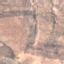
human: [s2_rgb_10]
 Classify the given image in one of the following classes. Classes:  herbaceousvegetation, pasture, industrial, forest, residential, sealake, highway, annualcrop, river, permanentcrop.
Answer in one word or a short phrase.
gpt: PermanentCrop